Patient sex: M
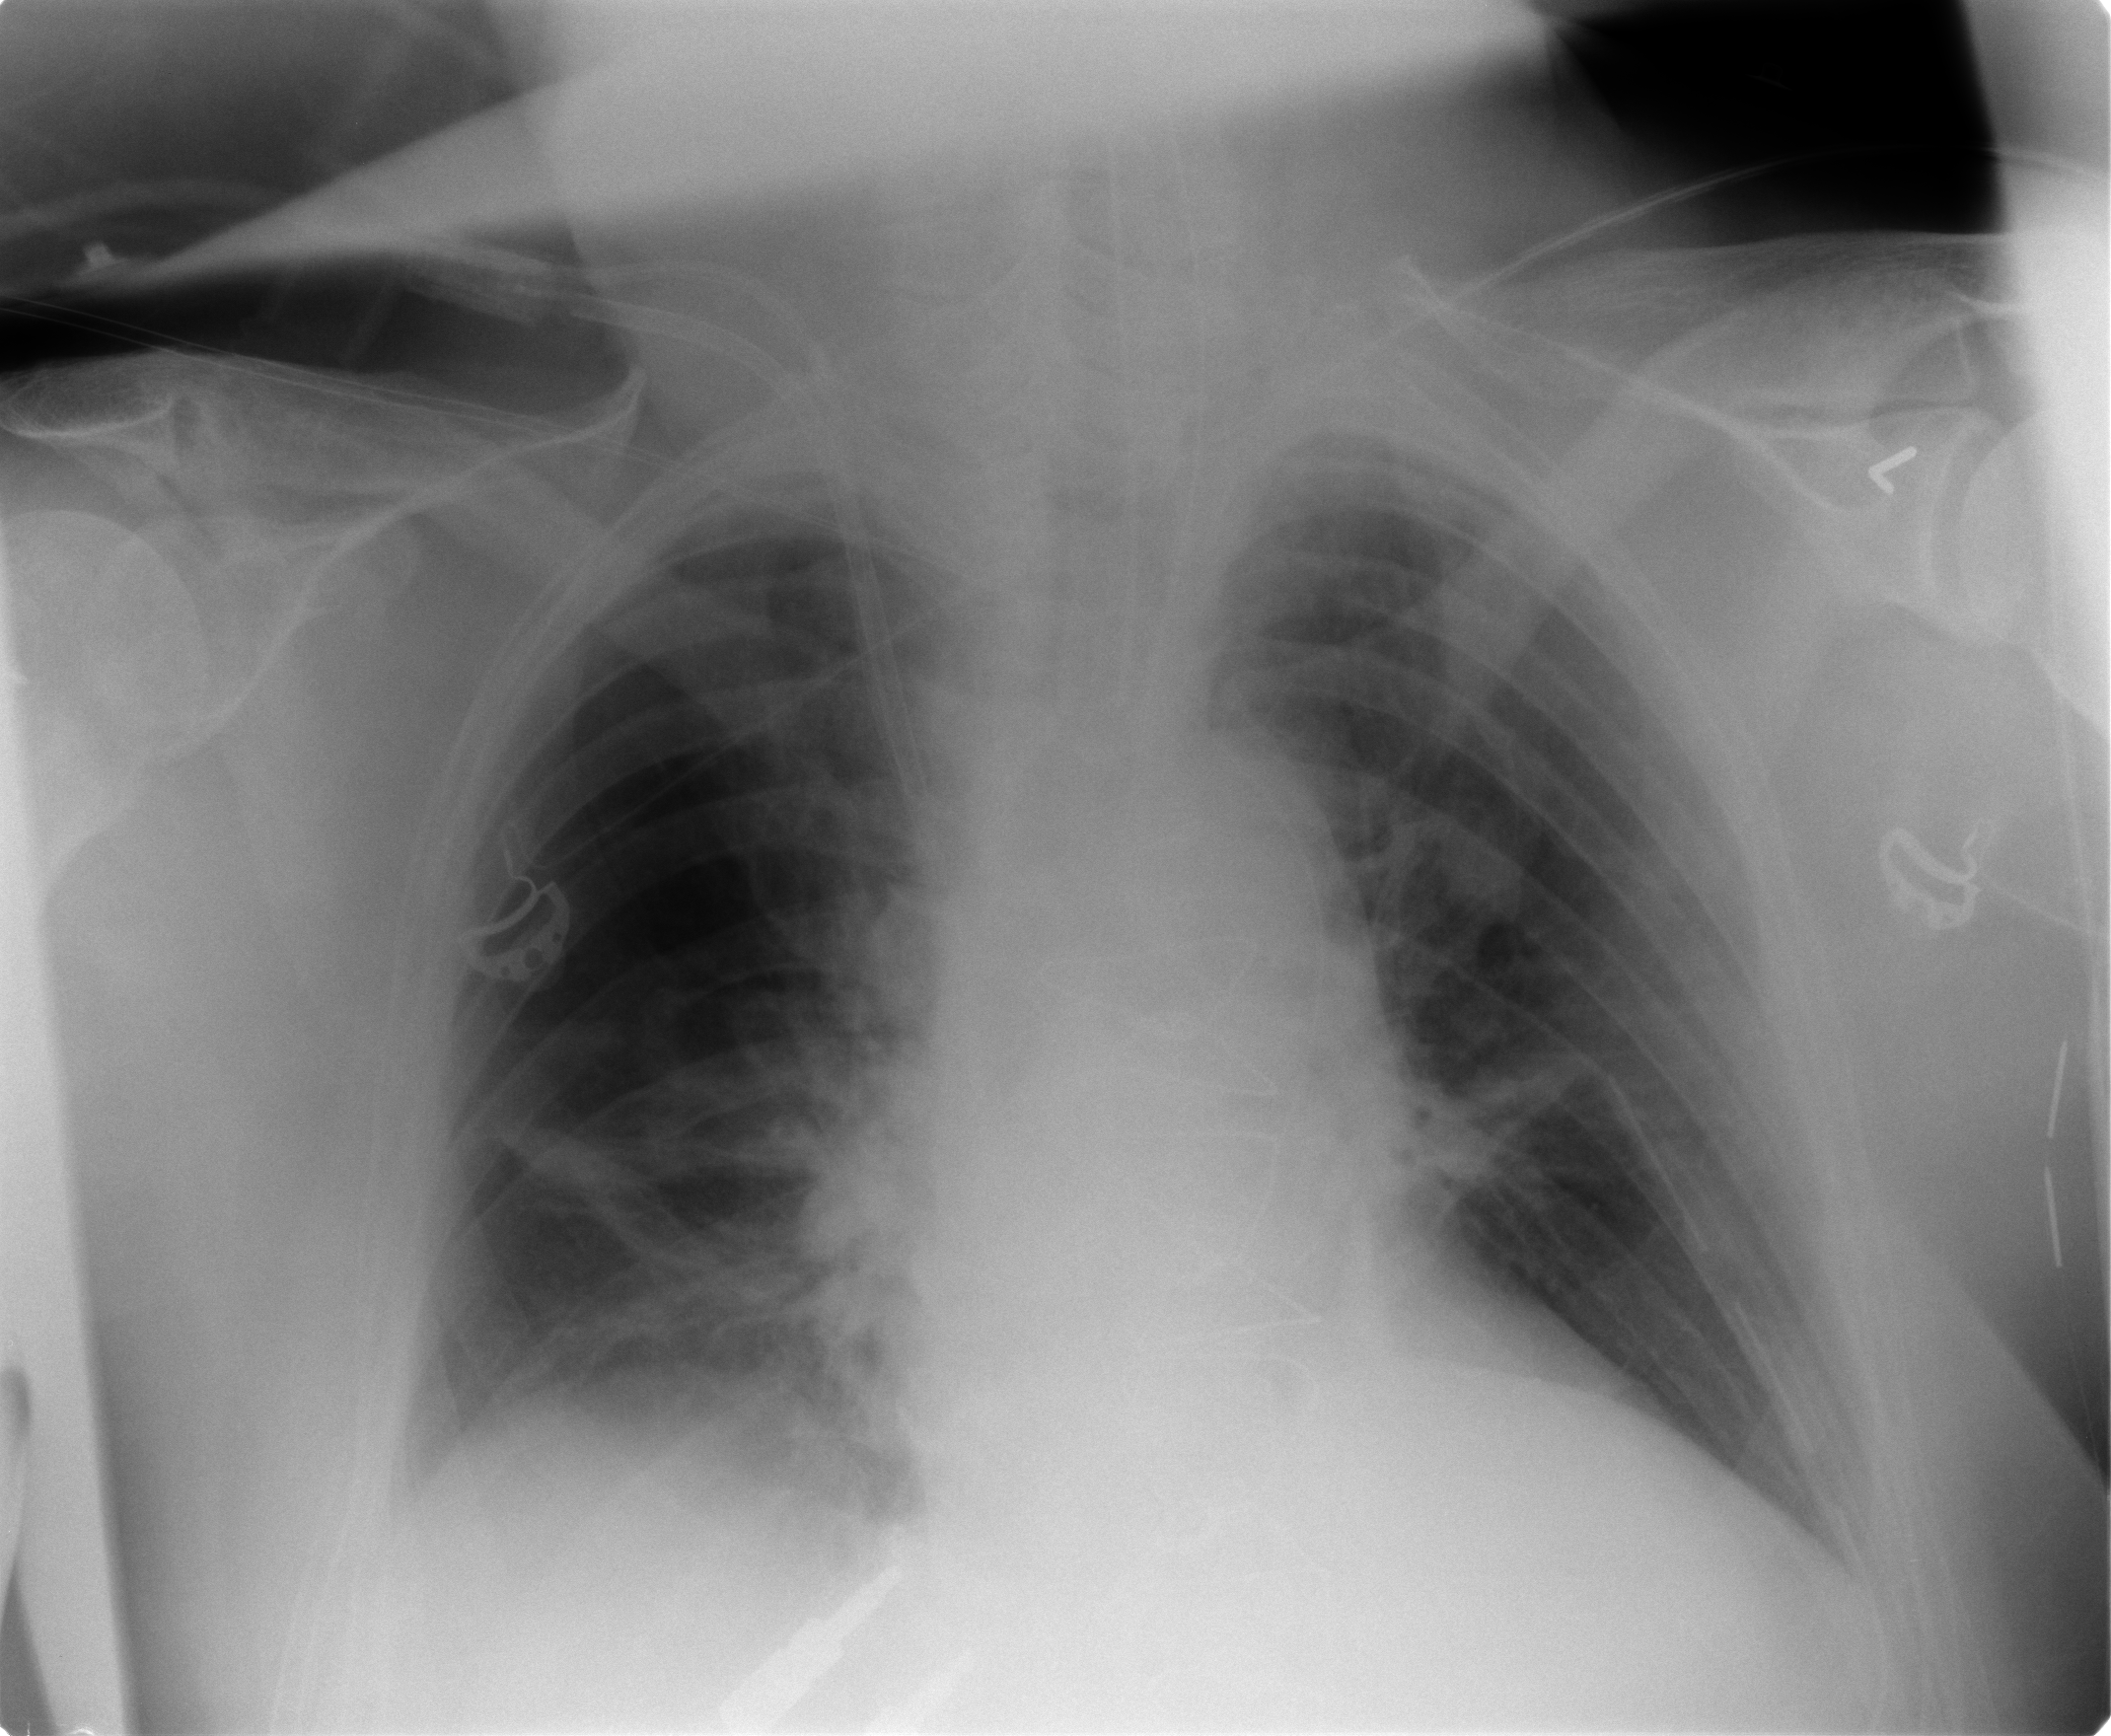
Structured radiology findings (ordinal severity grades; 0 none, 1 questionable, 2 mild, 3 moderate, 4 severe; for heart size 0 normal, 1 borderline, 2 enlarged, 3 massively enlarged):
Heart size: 1
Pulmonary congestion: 2
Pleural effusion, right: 1
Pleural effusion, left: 2
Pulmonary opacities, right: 2
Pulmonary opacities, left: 1
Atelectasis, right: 0
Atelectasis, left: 1